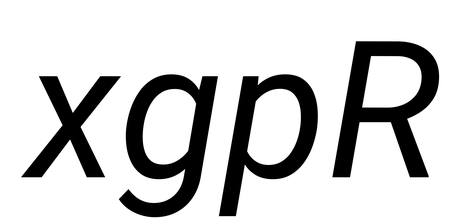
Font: Roboto-Italic_Italic